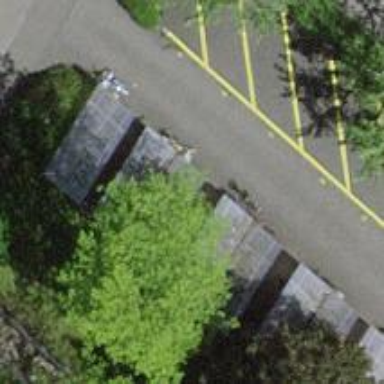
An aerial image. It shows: Bicycle parking facility.